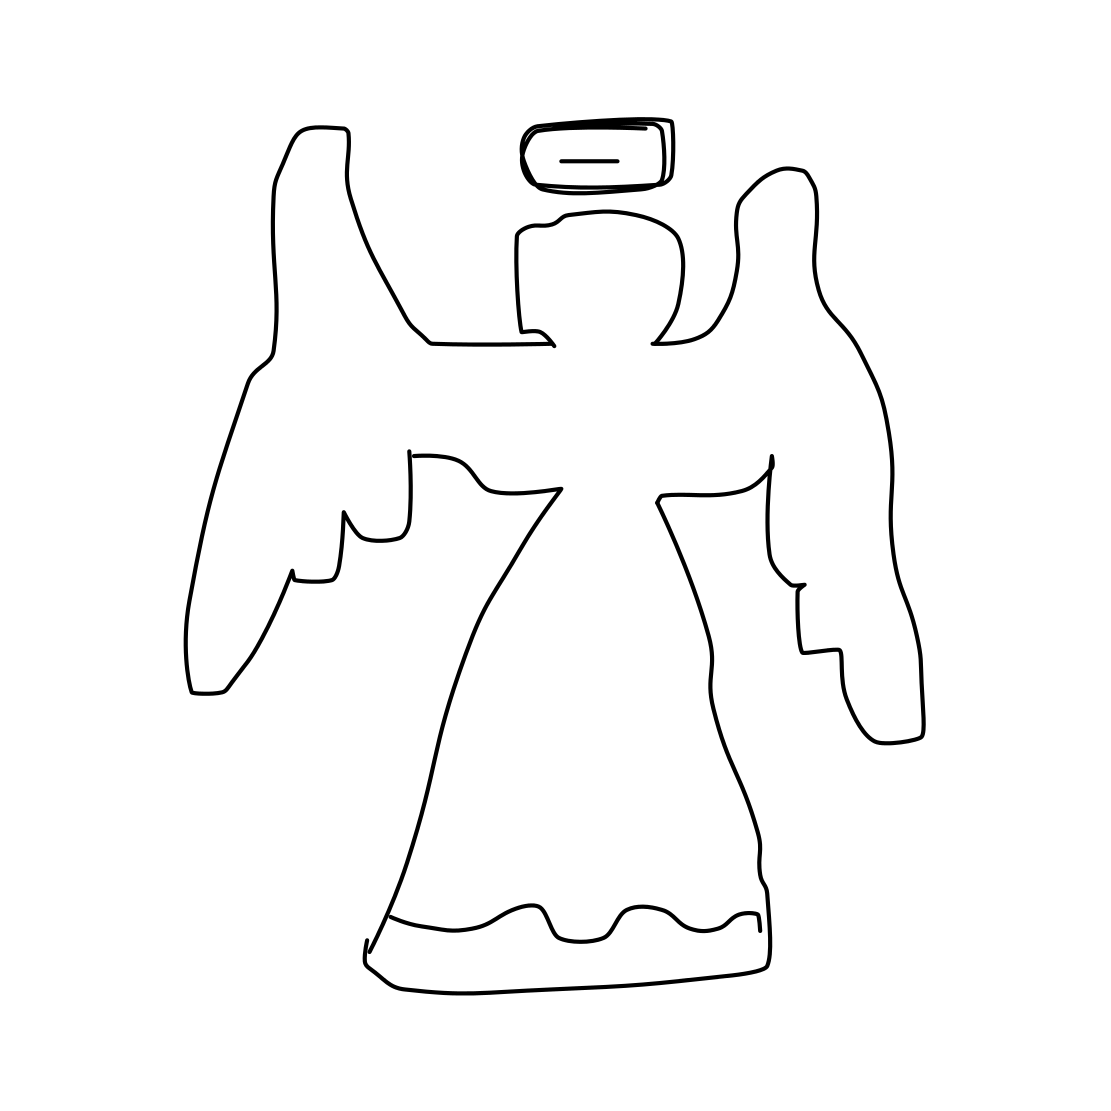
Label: angel